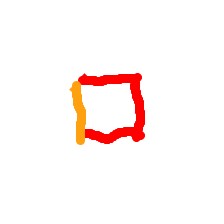
Shape: square